Aerial crown-view tile of a tropical tree (Barro Colorado Island, Panama), acquired 20250124:
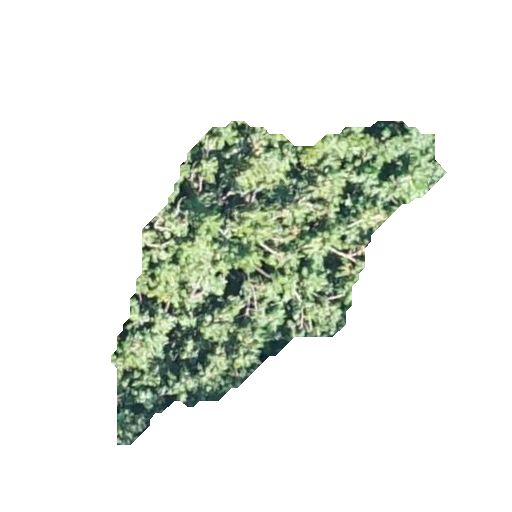
Species: Guarea guidonia
GBIF accepted scientific name: Guarea guidonia
Crown area: 85.88 m²